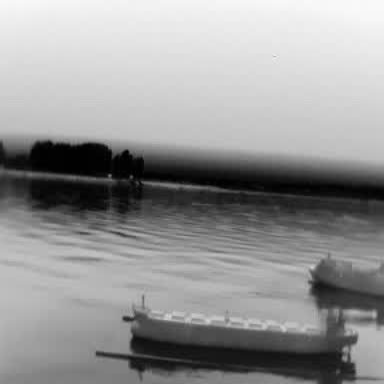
There are two objects shown in the infrared image, including a liner, and a container_ship.